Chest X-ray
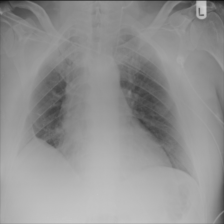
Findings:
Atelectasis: negative
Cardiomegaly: negative
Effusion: negative
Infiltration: negative
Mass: negative
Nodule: negative
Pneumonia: negative
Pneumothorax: negative
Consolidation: negative
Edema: negative
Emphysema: negative
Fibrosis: negative
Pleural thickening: negative
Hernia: negative